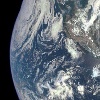
Label: cloud